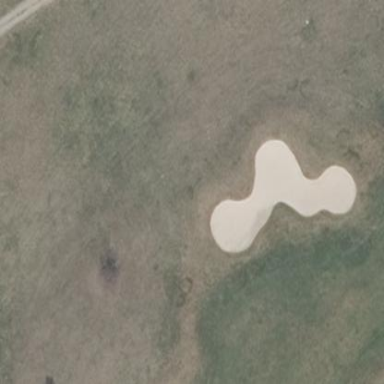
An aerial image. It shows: Golf bunker filled with sandy terrain.